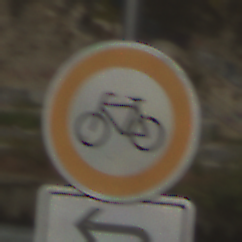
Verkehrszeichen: VerbotRadverkehr
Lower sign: RichtungsangabeDurchPfeile2
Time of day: MorningAfternoon
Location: Outdoor (Suburban)
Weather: PartlyCloudy
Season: NotSpecified
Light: Natural